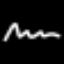
Label: squiggle